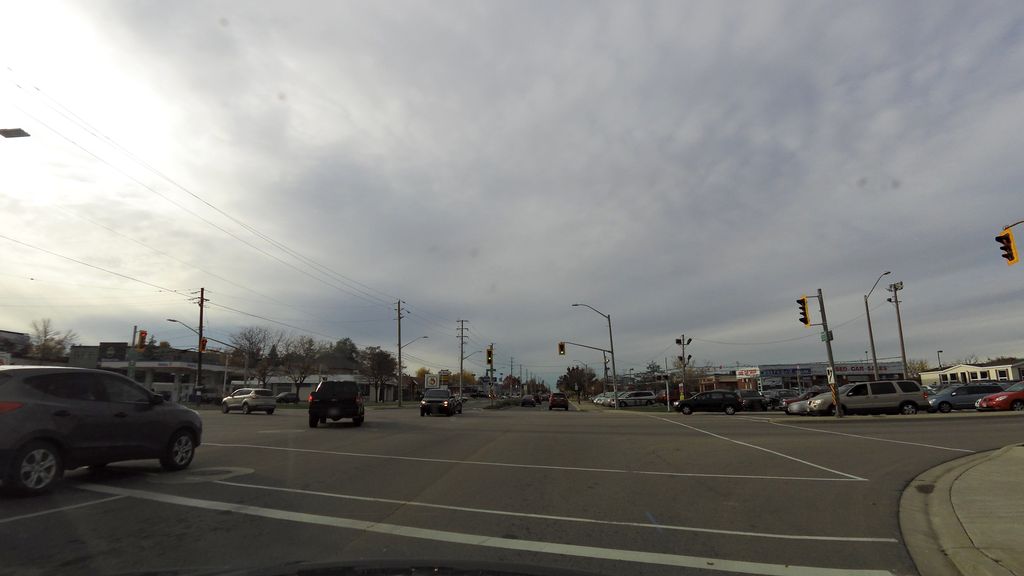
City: hamilton